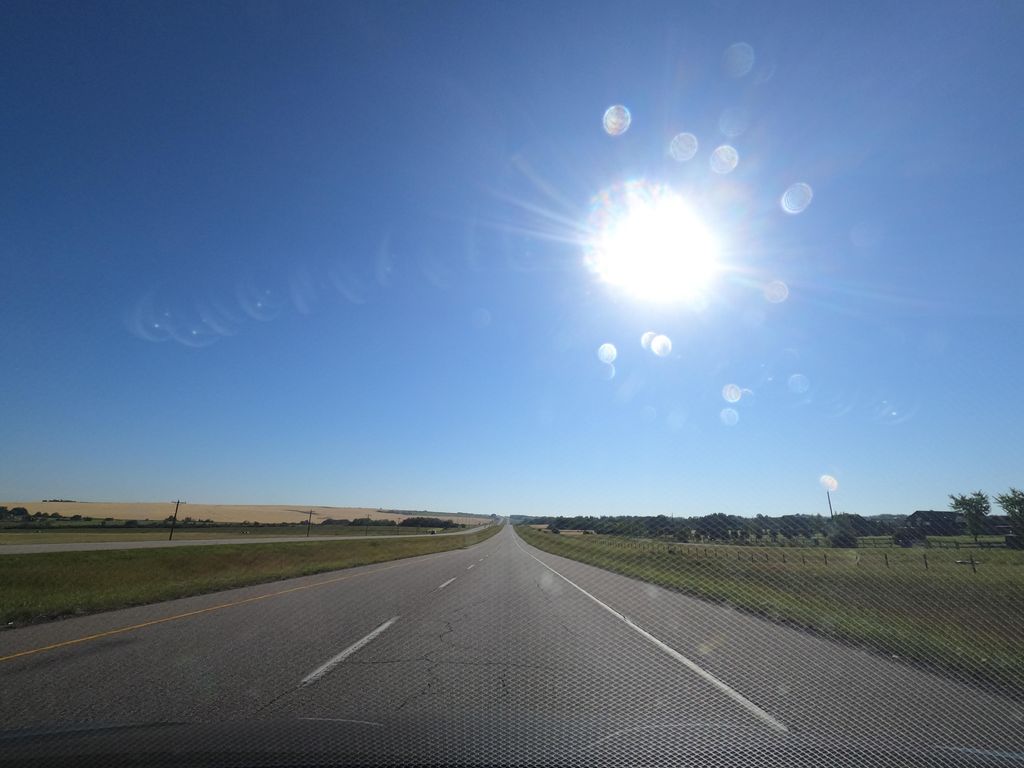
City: calgary